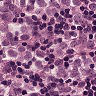
Metastatic tissue present: yes